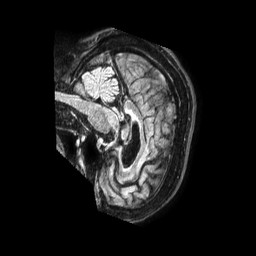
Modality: FLAIR
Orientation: sagittal
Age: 70
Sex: female
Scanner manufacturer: philips
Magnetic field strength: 1.5 T
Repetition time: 4.8 s
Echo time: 0.3383 s